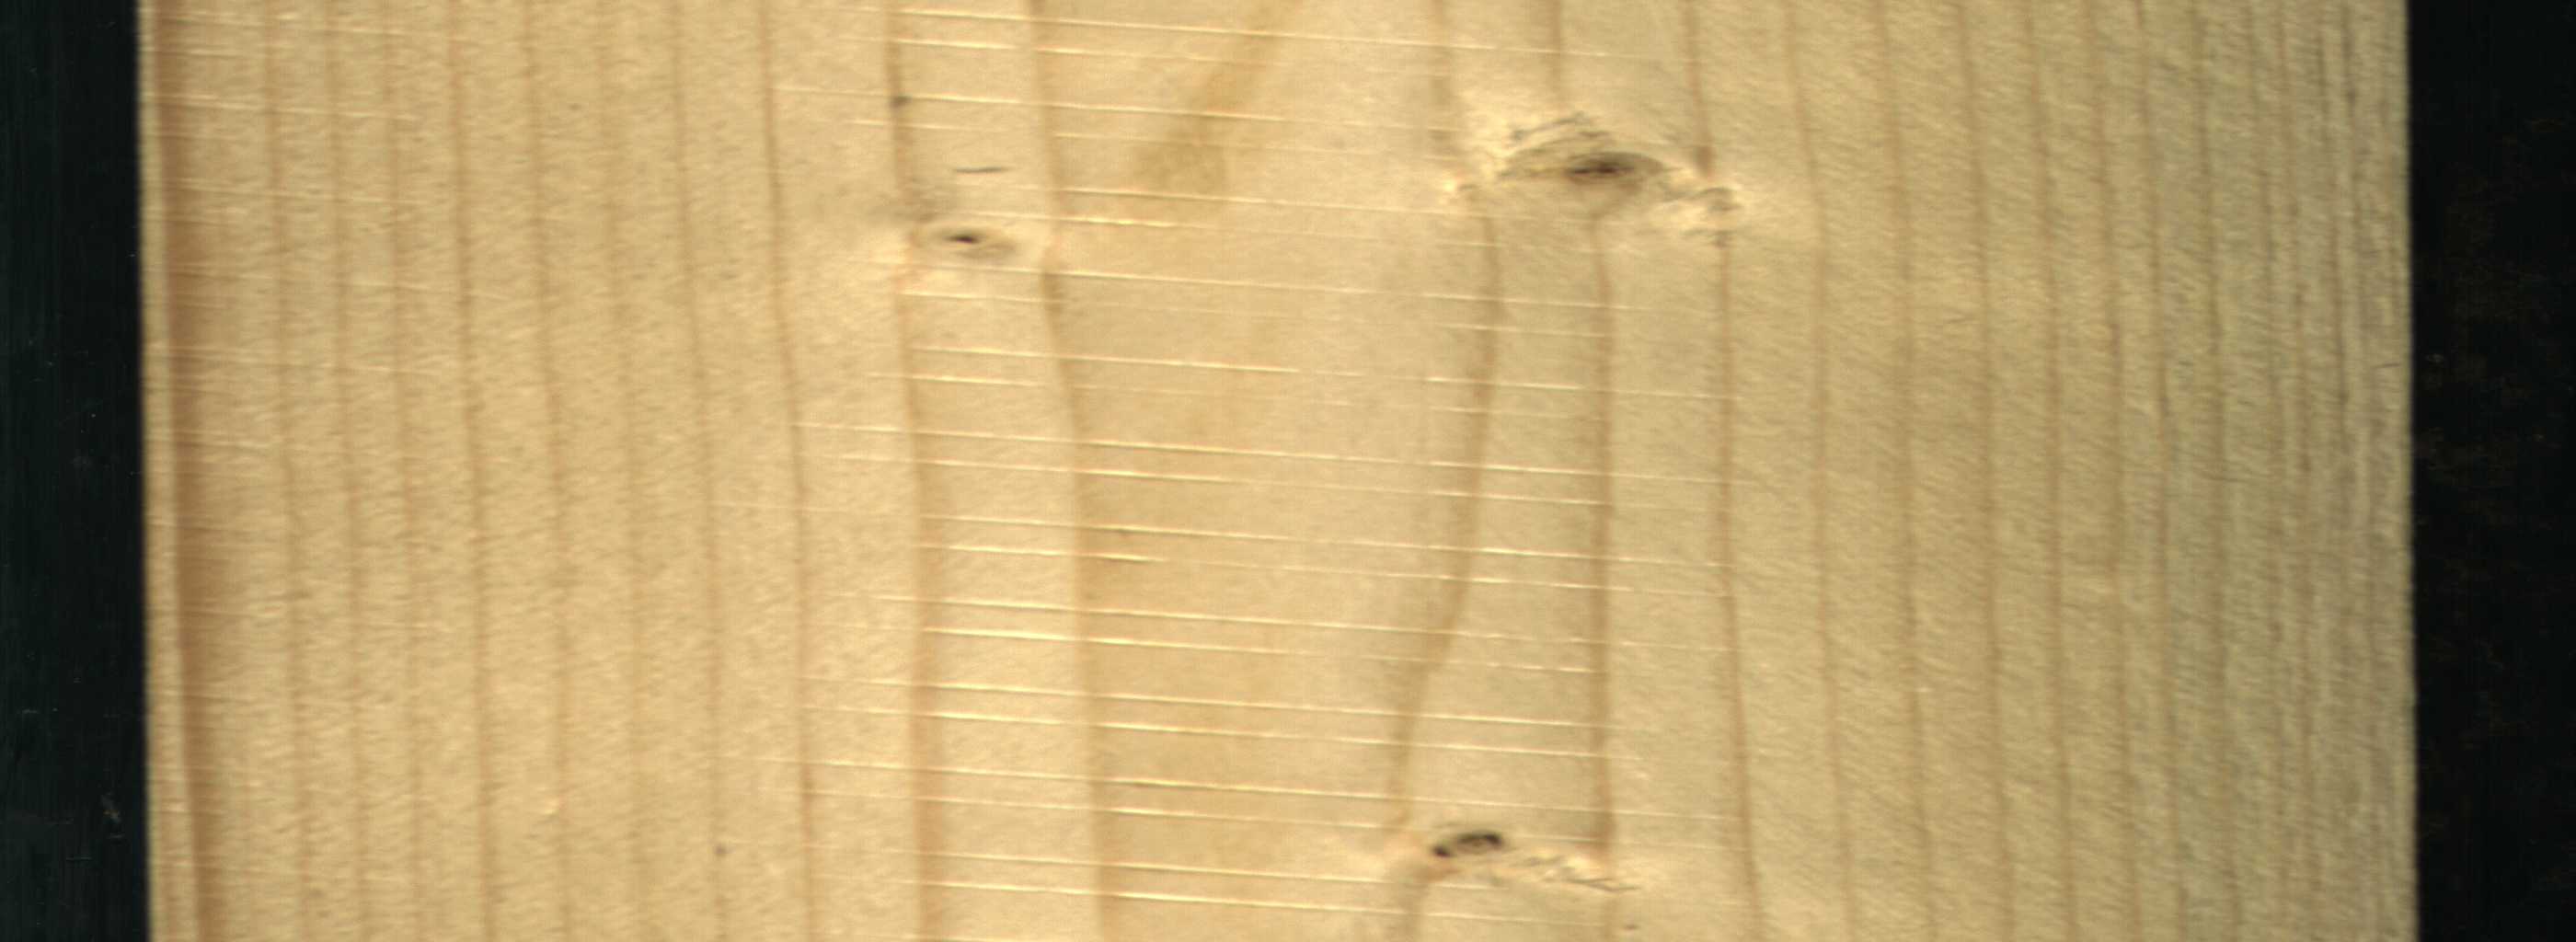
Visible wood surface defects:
Live_Knot
Live_Knot
Live_Knot